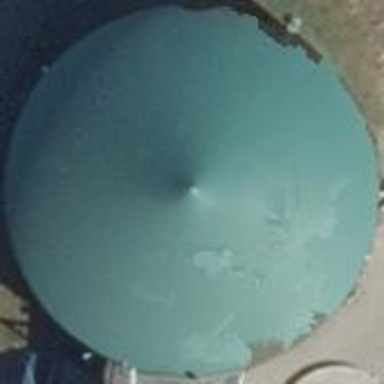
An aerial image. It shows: Digester building.